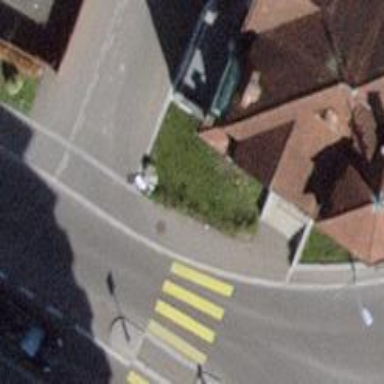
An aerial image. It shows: Kerb barrier.